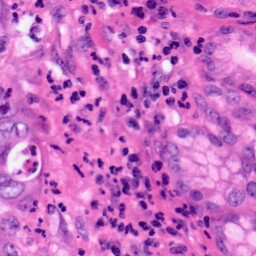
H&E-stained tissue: Pancreatic